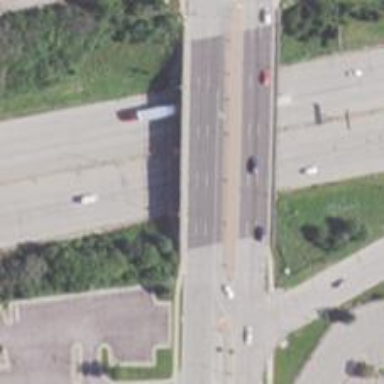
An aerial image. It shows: Secondary road with dual carriageway crossing asphalt bridge.